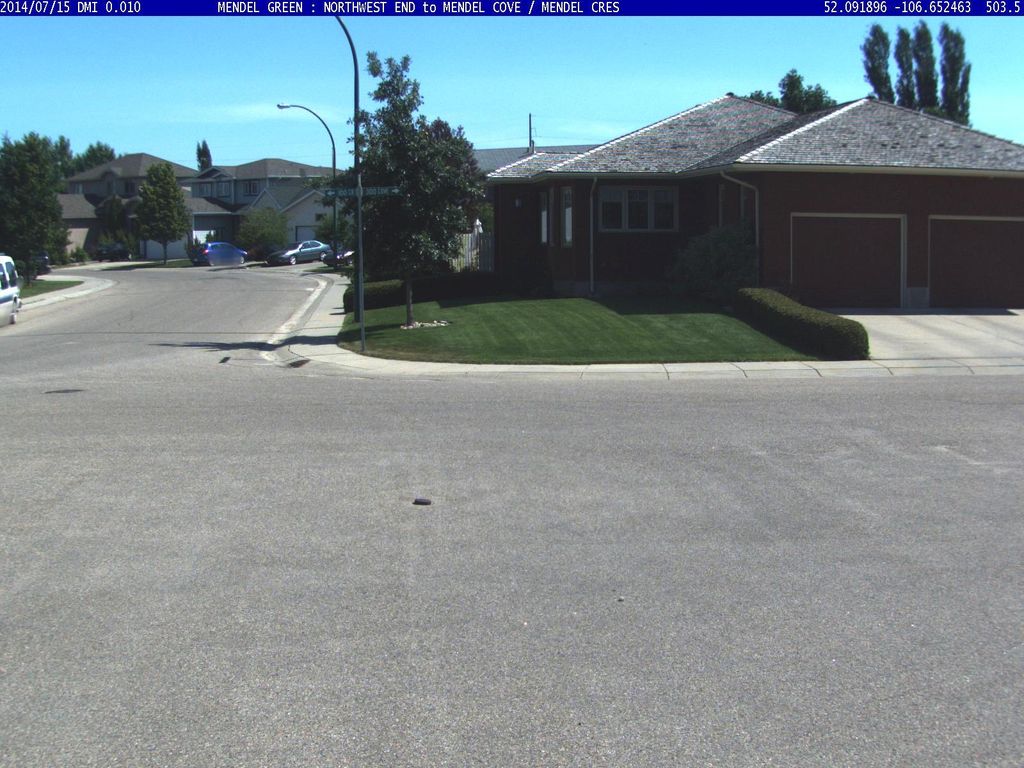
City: saskatoon